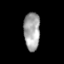
Tissue: skin
Cell type: Epithelial cells
Senescence score: 0.7794
Nuclear area (px): 598
Mean DAPI intensity: 164.995